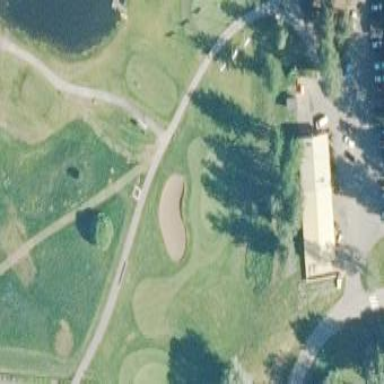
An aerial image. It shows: Golf fairway surrounded by grass.